Aerial crown-view tile of a tropical tree (Barro Colorado Island, Panama), acquired 20240918:
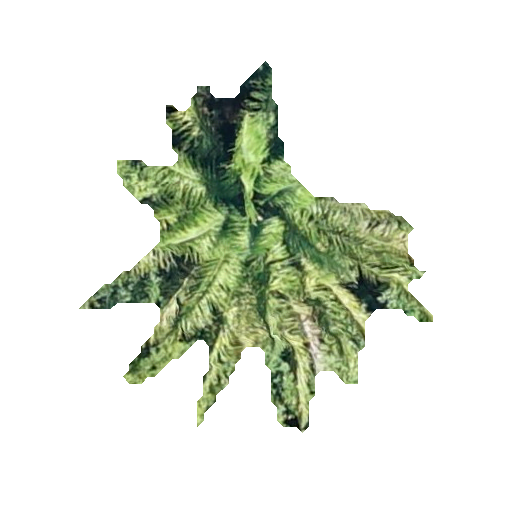
Species: Oenocarpus mapora
GBIF accepted scientific name: Oenocarpus mapora
Crown area: 91.488 m²